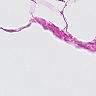
Metastatic tissue present: no